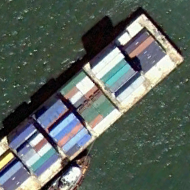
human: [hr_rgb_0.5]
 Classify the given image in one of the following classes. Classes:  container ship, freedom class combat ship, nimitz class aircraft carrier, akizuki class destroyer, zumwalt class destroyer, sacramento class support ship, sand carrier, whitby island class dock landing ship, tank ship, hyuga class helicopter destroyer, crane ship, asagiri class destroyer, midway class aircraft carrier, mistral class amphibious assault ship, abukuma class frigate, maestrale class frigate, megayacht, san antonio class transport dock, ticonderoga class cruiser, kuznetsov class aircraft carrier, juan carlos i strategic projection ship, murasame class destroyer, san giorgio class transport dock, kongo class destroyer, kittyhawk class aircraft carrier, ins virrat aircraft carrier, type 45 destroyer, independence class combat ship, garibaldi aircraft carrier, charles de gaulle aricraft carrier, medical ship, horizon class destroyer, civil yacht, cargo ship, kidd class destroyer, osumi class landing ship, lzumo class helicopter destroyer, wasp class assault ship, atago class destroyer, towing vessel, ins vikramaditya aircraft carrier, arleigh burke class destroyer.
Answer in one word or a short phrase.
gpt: Container ship